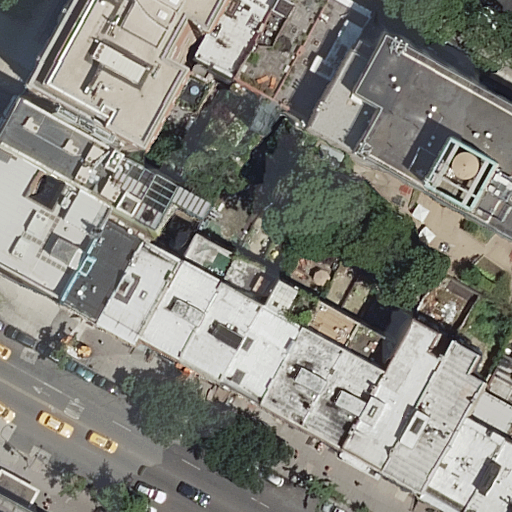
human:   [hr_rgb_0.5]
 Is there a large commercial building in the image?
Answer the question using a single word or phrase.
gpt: no

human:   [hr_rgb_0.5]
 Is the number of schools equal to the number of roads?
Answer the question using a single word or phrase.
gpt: no

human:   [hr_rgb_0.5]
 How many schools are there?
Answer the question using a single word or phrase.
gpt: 1

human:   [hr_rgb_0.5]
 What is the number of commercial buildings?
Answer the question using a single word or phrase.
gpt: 0

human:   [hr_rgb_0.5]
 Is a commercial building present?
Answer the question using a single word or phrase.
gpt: no

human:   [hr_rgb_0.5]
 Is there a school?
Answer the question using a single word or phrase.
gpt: yes

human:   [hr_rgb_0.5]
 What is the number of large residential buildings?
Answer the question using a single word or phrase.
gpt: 2

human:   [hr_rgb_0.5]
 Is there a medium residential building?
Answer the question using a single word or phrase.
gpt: yes

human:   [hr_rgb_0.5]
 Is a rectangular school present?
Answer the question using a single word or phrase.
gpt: no

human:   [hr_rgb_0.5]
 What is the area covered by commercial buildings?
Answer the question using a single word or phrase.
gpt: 0m2

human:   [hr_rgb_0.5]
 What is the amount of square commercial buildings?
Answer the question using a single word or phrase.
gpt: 0

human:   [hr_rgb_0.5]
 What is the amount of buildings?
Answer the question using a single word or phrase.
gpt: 18

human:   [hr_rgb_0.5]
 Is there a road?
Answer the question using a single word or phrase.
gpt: yes

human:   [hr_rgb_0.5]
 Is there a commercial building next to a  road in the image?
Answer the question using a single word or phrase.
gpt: no

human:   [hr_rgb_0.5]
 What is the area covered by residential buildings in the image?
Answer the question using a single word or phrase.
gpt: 3486m2

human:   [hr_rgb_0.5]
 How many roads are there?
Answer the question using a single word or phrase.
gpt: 2

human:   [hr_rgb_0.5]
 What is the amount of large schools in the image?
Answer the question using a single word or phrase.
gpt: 1

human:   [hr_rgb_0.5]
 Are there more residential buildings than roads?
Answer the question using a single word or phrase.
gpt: yes

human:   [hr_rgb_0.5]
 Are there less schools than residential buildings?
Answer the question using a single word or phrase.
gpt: yes

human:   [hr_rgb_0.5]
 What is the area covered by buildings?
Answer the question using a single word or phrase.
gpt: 5639m2

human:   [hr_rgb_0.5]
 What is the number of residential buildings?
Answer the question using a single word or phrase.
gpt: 16

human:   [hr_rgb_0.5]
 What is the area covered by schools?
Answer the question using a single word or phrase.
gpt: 663m2

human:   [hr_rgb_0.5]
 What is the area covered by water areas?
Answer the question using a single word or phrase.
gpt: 0m2

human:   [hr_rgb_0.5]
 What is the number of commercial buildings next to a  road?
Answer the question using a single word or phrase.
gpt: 0

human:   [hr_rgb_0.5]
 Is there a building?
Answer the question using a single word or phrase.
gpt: yes

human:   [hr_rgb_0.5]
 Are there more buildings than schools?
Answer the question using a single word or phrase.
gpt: yes

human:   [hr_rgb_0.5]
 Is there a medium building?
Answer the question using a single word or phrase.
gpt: yes

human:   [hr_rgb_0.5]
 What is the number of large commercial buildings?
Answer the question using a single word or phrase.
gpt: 0

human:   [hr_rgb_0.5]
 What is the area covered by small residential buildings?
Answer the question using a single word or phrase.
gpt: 1m2

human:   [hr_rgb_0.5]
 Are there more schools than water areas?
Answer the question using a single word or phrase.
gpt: yes

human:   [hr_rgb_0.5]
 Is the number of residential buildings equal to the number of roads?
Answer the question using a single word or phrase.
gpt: no

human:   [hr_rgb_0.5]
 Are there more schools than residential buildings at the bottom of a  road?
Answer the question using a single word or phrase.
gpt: no

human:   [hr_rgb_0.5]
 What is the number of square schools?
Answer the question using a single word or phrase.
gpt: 0

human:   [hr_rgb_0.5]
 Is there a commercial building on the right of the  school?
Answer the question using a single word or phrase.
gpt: no

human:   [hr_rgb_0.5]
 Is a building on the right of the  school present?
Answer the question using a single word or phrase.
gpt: yes

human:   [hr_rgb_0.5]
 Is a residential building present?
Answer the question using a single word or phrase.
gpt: yes

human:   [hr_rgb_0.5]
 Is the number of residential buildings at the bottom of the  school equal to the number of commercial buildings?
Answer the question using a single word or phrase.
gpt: no

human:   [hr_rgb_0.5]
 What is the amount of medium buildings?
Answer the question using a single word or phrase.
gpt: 12

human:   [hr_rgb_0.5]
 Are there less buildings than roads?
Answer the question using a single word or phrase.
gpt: no

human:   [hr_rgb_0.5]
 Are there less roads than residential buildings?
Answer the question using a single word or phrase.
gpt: yes

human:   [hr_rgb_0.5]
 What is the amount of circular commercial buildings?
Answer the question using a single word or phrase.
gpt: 0

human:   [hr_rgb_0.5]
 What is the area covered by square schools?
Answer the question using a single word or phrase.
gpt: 0m2

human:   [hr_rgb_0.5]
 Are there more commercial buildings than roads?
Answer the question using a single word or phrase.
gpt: no

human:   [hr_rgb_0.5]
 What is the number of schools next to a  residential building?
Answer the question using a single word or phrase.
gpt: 1

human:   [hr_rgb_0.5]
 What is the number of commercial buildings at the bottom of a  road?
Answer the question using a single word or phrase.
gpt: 0

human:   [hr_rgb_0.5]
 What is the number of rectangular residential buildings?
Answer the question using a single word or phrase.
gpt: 10

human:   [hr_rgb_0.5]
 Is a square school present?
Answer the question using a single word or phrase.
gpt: no

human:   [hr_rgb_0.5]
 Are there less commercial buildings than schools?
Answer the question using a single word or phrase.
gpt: yes

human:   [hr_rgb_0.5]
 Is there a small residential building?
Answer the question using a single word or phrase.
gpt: yes

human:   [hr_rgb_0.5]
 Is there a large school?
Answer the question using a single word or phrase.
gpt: yes

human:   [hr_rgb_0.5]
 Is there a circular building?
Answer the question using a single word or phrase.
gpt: no

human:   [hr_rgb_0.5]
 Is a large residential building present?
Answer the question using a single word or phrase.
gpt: yes

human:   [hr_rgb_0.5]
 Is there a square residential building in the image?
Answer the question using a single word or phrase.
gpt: no

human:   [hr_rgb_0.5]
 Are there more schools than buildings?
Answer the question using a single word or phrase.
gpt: no

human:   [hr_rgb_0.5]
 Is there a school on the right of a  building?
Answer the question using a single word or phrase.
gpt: yes

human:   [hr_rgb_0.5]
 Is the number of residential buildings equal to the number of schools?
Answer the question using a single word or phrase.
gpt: no

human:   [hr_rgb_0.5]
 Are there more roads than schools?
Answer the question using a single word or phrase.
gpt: yes

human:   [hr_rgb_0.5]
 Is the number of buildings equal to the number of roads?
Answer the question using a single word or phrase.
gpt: no

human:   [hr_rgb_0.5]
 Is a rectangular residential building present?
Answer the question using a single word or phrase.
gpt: yes

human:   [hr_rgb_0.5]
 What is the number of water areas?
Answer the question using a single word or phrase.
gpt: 0

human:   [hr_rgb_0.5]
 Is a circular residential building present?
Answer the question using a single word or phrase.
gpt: no

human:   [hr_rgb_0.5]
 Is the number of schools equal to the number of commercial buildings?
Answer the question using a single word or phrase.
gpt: no

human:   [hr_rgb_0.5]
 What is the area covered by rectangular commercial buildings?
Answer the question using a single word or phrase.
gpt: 0m2

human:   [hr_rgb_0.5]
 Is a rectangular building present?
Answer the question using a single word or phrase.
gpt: yes